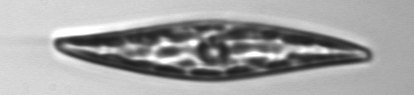
Label: Pleurosigma